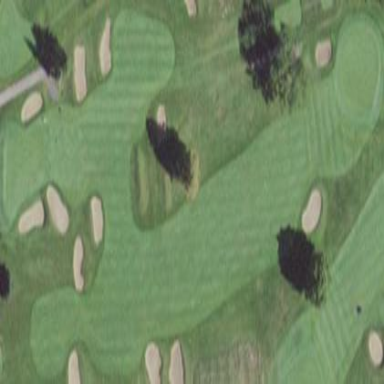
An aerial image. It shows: Grassy area designated as golf fairway.